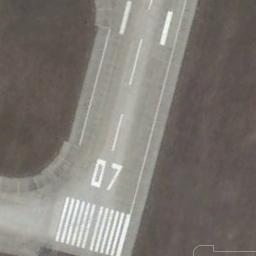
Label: runway